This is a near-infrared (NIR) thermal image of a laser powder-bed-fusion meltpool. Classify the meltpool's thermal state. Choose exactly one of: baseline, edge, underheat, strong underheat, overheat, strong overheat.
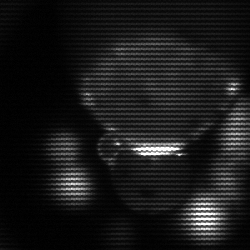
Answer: edge